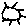
Label: sun